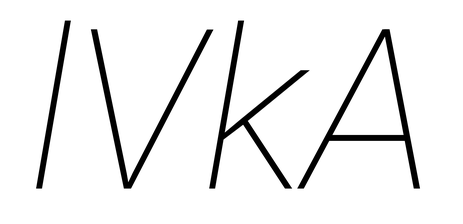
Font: Roboto-Italic_Thin_Italic